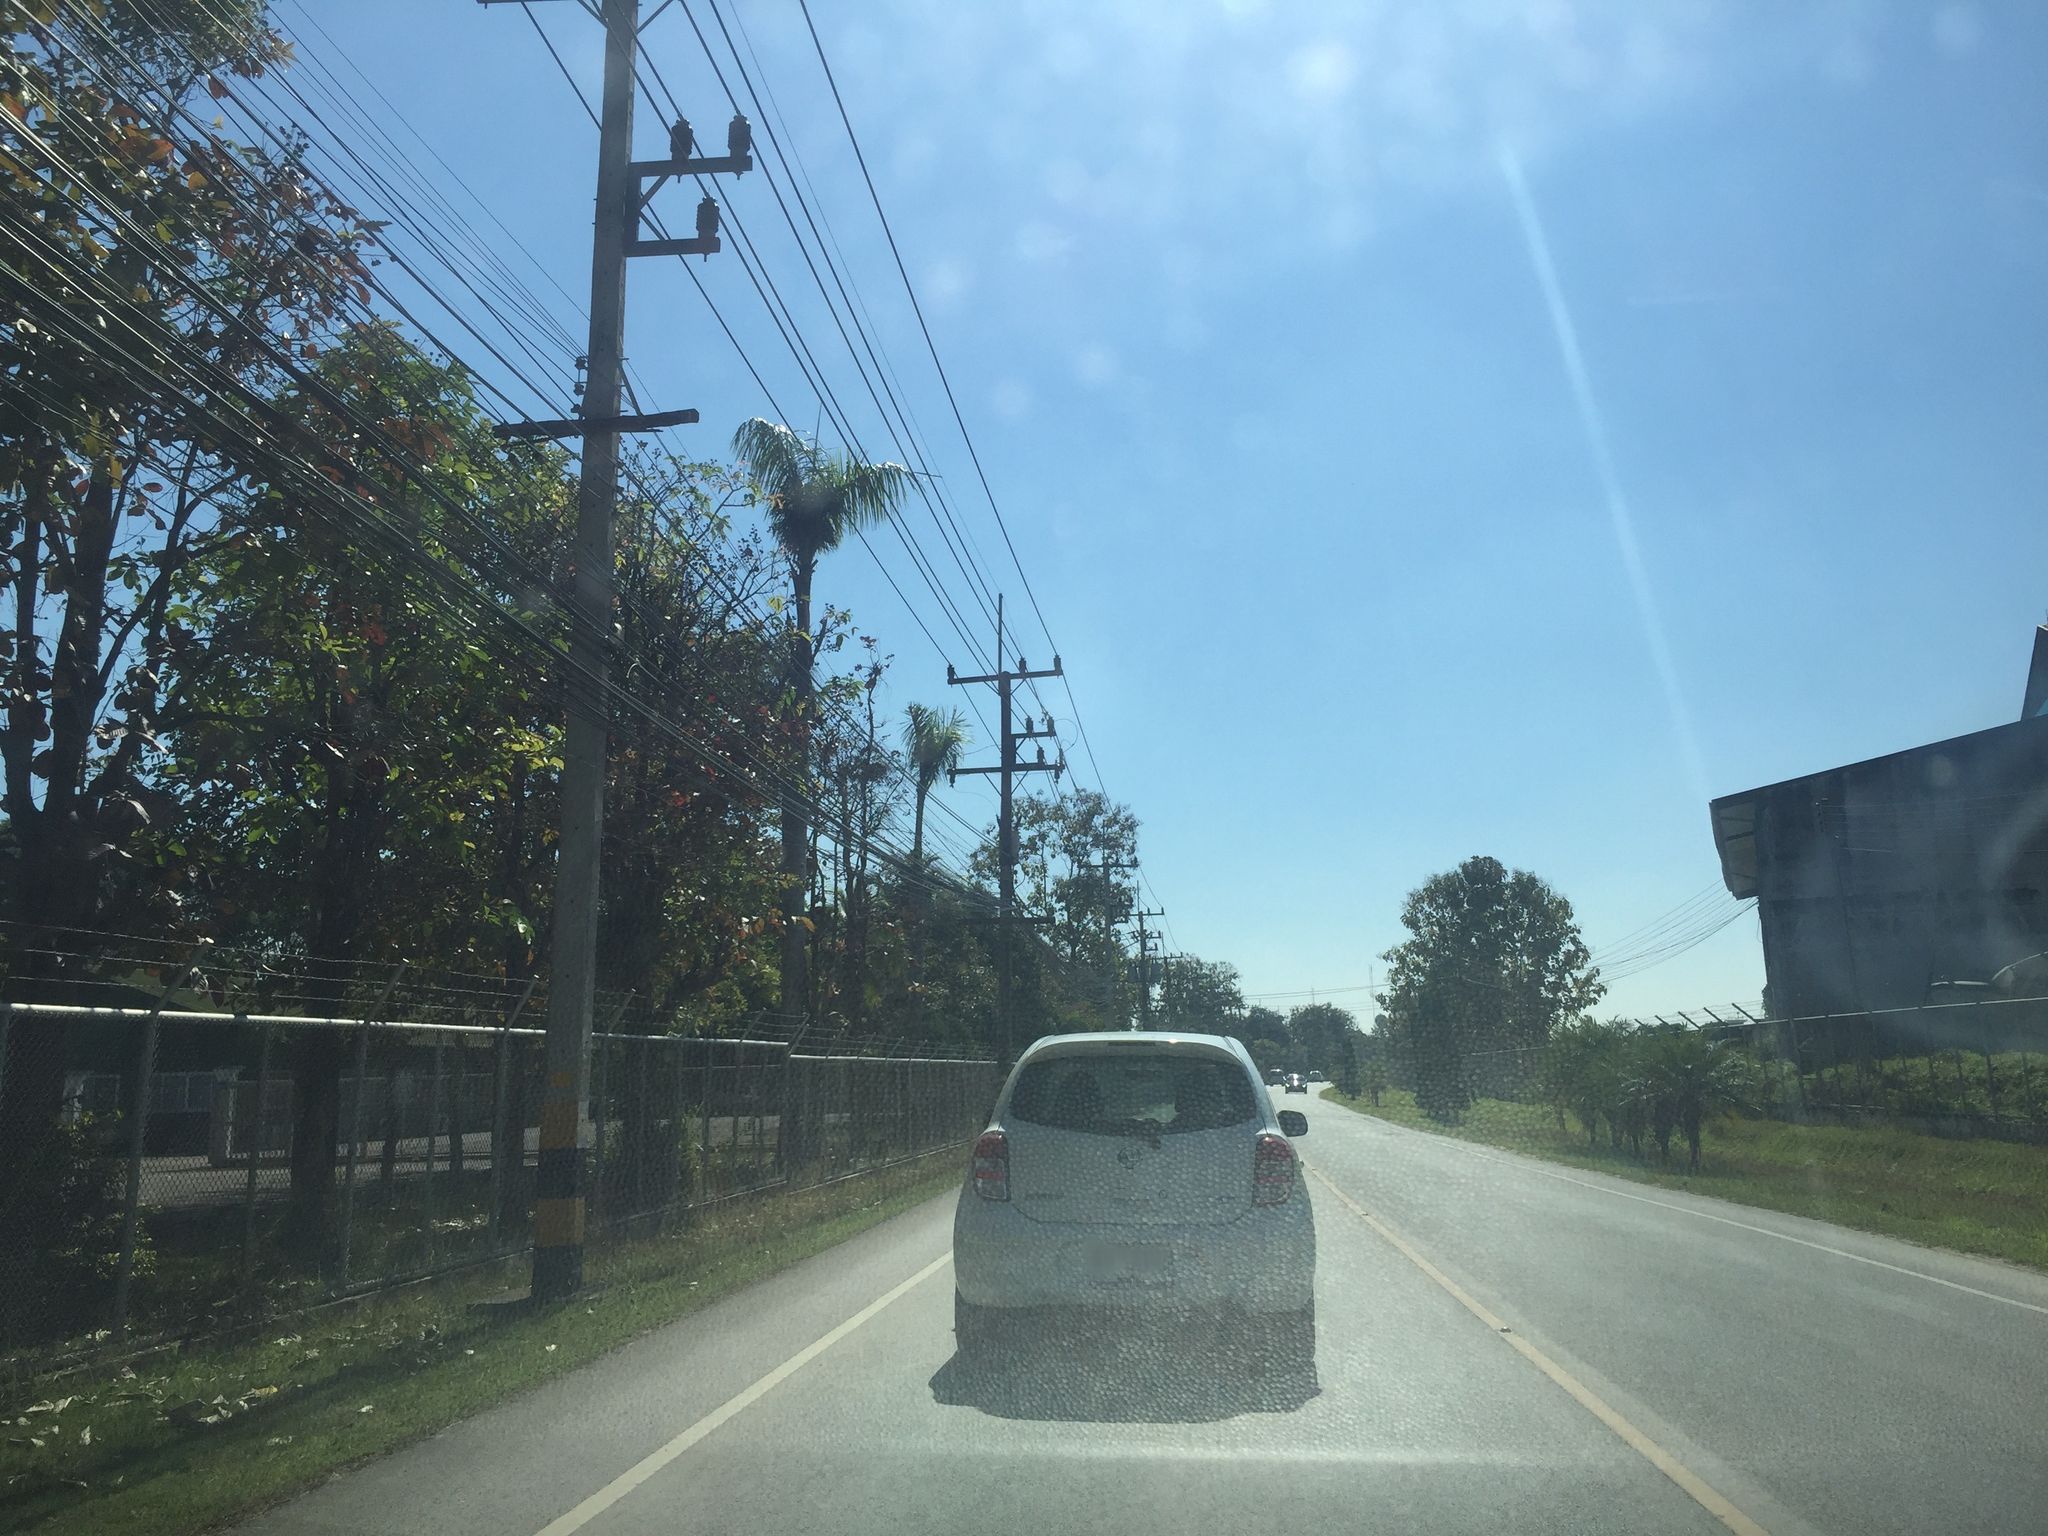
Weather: clear
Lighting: day
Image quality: good
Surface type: driving surface
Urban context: low density rural
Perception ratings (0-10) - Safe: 2.83, Lively: 0.84, Beautiful: 4.18, Boring: 3.21, Depressing: 5.96, Wealthy: 2.28